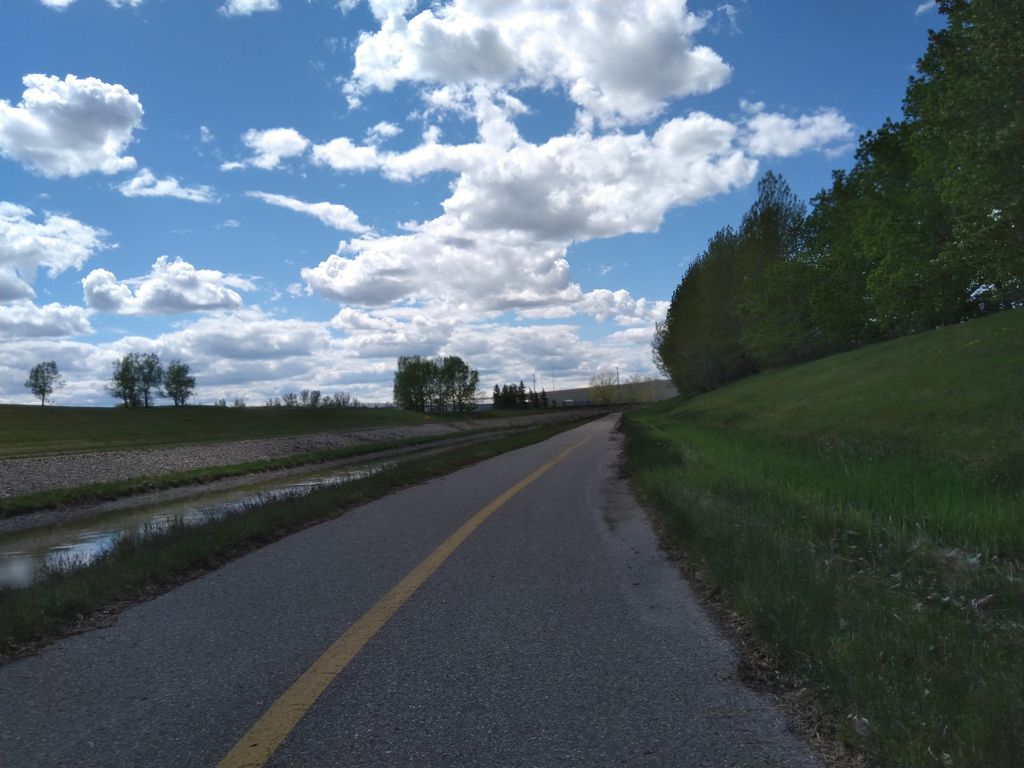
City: calgary